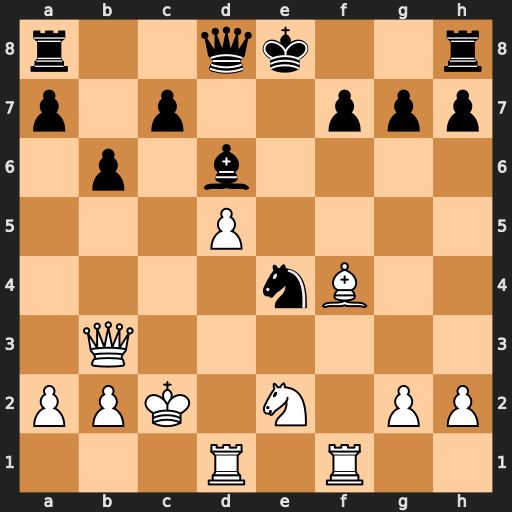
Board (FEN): r2qk2r/p1p2ppp/1p1b4/3P4/4nB2/1Q6/PPK1N1PP/3R1R2
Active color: w
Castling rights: kq
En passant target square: -
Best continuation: Qa4+ Qd7 Qxe4+